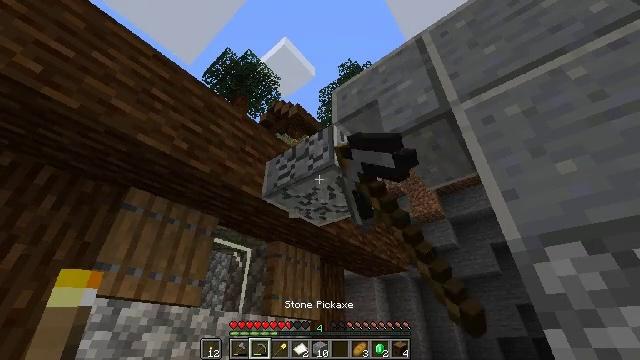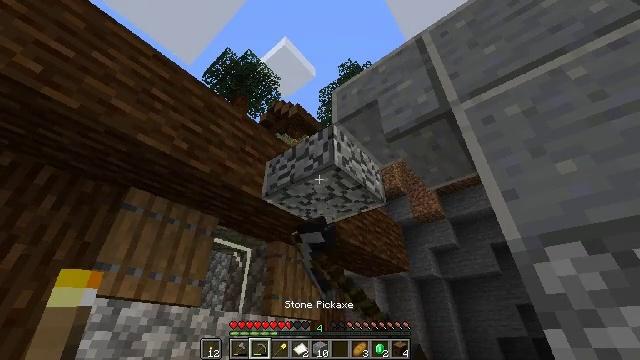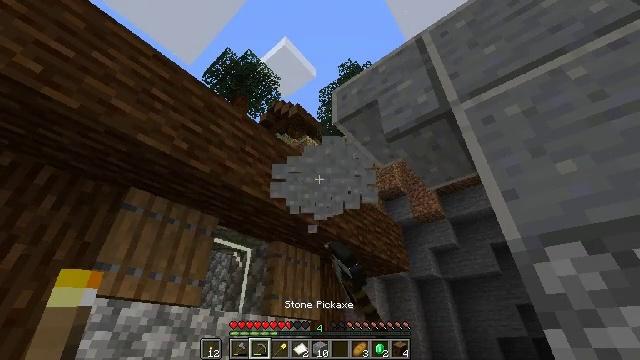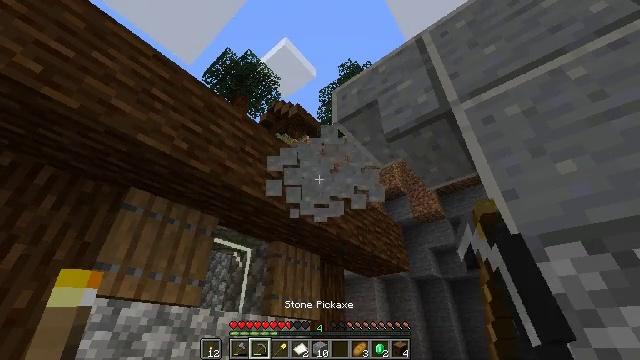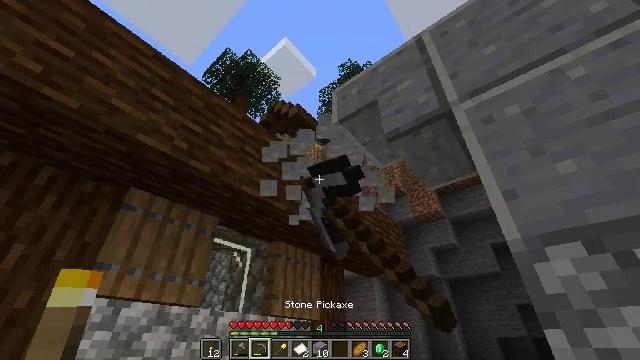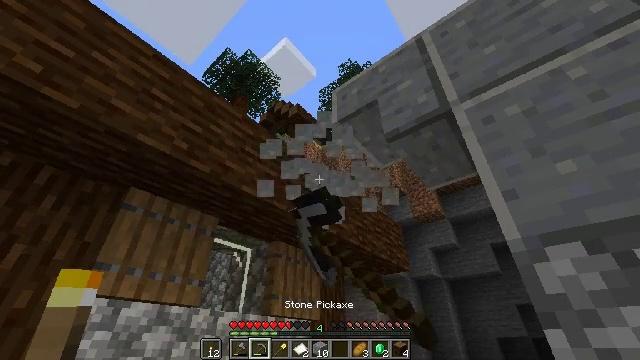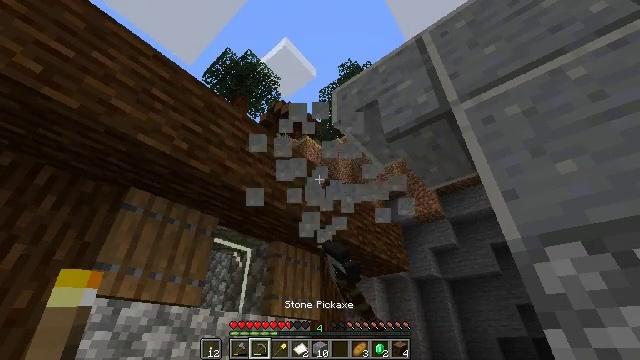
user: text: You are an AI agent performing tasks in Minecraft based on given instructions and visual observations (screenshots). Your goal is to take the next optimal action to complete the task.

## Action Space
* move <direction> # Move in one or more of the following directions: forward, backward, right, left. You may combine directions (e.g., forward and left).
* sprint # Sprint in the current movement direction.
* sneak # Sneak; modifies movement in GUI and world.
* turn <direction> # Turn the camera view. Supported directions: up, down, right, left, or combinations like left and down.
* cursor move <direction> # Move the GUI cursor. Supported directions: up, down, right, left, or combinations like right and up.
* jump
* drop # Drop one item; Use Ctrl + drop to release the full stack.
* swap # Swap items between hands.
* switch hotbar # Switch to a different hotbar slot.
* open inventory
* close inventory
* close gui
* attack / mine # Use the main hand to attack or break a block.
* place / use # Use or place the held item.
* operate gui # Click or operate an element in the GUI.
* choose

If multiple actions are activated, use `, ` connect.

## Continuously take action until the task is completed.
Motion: motion action
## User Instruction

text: Mine polished andesite stairs
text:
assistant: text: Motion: attack / mine
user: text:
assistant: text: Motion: attack / mine
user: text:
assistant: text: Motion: attack / mine
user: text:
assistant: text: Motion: attack / mine
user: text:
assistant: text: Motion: attack / mine
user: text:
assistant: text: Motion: attack / mine
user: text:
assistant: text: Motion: attack / mine